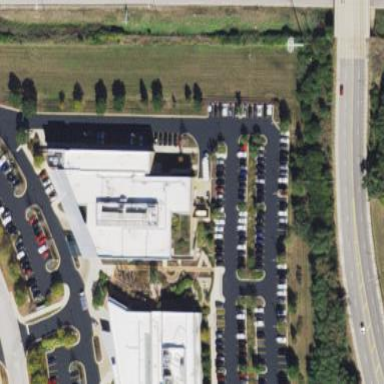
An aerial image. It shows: Office building serving as healthcare clinic.